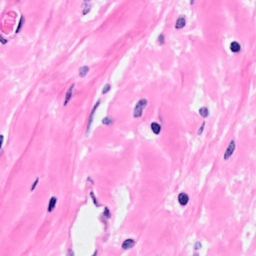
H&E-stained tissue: Breast